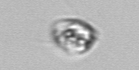
Label: Amoeba